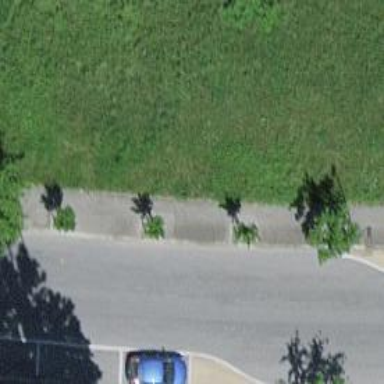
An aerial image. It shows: Broadleaved tree typically found along the streets.